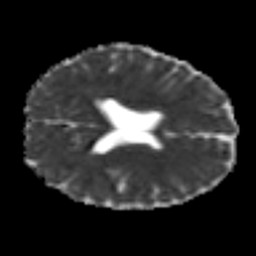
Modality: MD
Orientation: axial
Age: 24
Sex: female
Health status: ill
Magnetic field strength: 3 T
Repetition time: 8.4 s
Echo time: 0.0926 s